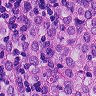
Metastatic tissue present: yes